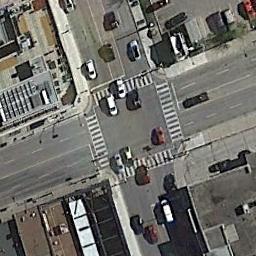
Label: intersection